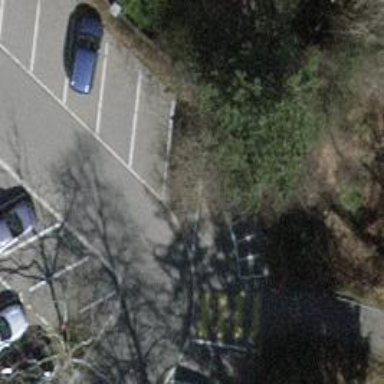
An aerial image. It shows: Bicycle parking area.